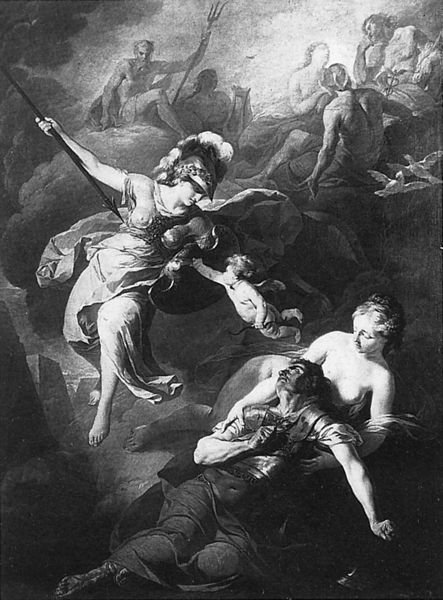
Titel: Der Kampf der Minerva gegen Mars
Künstler: Joseph-Benoit Suvée
Institution: Lille, Musée des Beaux-Arts
Schlagwörter: dunkel, himmel, wolken, grau, engel, stab, speer